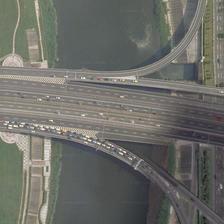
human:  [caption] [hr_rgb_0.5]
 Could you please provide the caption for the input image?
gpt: a wide bridge is on a black river .

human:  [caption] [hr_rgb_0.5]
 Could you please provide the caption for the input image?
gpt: the bridge built across the river has three directions, of which the right lane has a traffic jam .

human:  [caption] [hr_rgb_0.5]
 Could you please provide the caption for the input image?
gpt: a large bridge is on the river with black water running .

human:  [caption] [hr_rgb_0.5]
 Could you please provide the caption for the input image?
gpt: several bridges are on a river with large piece of meadow on one side .

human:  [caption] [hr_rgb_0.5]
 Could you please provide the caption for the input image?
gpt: a wide bridge is on a black river .